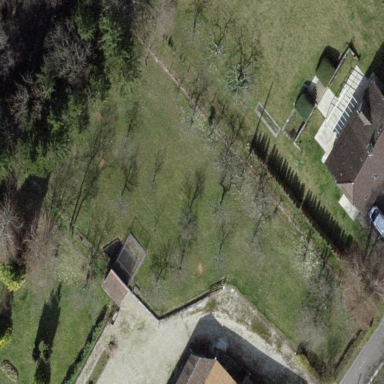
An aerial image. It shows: Orchard.